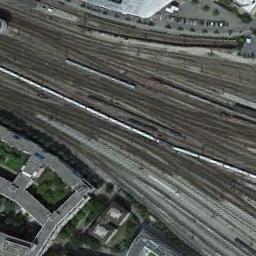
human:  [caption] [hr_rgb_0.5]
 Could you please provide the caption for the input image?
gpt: Several buildings of different shapes are beside the railway .

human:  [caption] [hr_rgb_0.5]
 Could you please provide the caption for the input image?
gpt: These railways are flanked by some buildings .

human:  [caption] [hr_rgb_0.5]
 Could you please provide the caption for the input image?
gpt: There is a row of grey buildings on one side of the railway .

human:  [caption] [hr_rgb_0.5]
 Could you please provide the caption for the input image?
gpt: The railway is next to some trees and houses .

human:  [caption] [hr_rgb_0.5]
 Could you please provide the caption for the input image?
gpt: There are some buildings beside the railway .